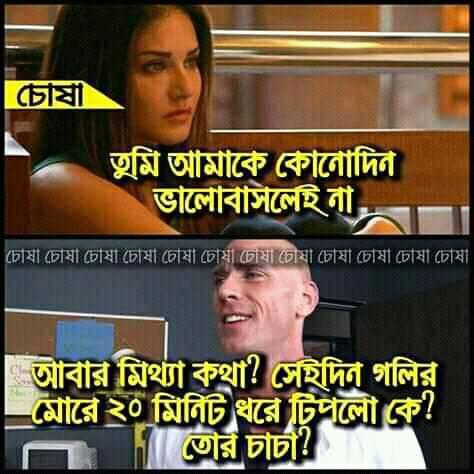
Caption: তুমি আমাকে কোনোদিন ভালোবাসলেই না    আবার মিথ্যা কথা ?   সেইদিন গলির মোরে ২০ মিনিট ধরে টিপলো কে ?  তোর চাচা ?
Label: hate